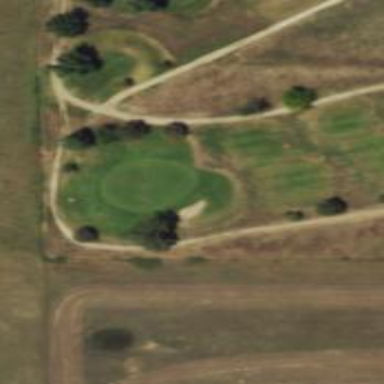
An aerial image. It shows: Path for golf carts.